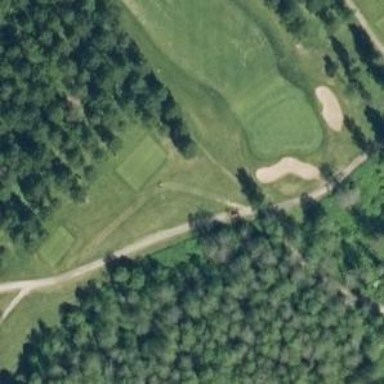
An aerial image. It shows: Golf tee.